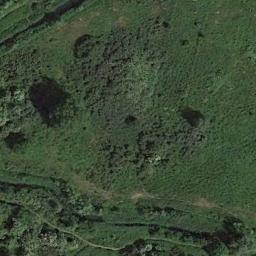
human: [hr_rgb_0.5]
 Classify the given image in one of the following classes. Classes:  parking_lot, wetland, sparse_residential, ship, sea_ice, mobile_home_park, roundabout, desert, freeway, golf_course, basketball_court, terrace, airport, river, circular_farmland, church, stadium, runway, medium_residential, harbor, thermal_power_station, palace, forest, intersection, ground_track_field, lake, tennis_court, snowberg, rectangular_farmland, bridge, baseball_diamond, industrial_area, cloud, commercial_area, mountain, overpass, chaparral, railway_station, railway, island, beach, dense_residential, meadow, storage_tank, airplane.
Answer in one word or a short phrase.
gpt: meadow